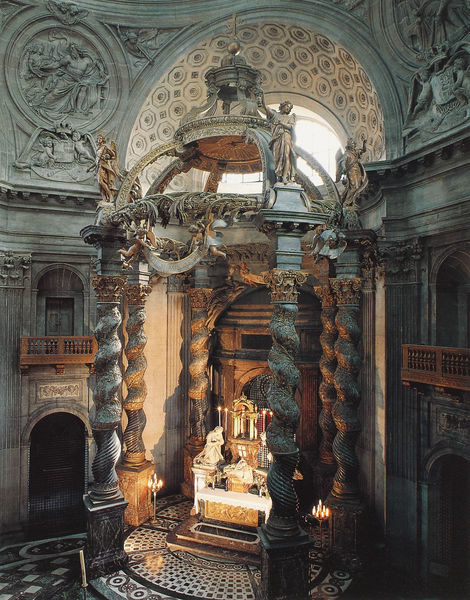
Titel: Val-de-Grace, Baldachin
Künstler: Gabriel Le Duc
Standort: Paris, Abtei Val-de-Grace (EU - F - Ile-de-France)
Schlagwörter: weiß, fenster, licht, marmor, pfeiler, säule, säulen, muster, barock, stein, kirche, boden, gold, fliegen, engel, balkon, relief, bogen, kuppel, kerze, kerzen, foto, religion, balustrade, dom, mosaik, beten, gedreht, altar, rom, photo, wappen, obergaden, grab, pieta, apsis, kapelle, baldachin, prunk, putten, maria, verdreht, spirale, wendel, petersdom, freske, freimaurer, bernini, enel, eingedreht